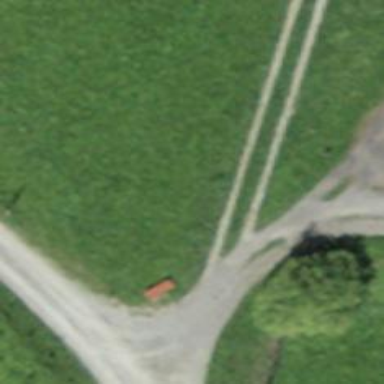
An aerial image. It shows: Bench.